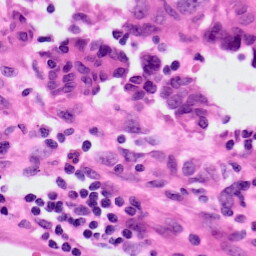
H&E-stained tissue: Lung